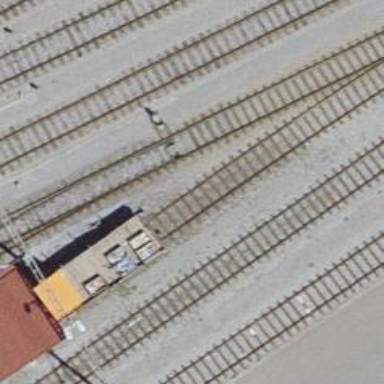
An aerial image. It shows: Railway switch.